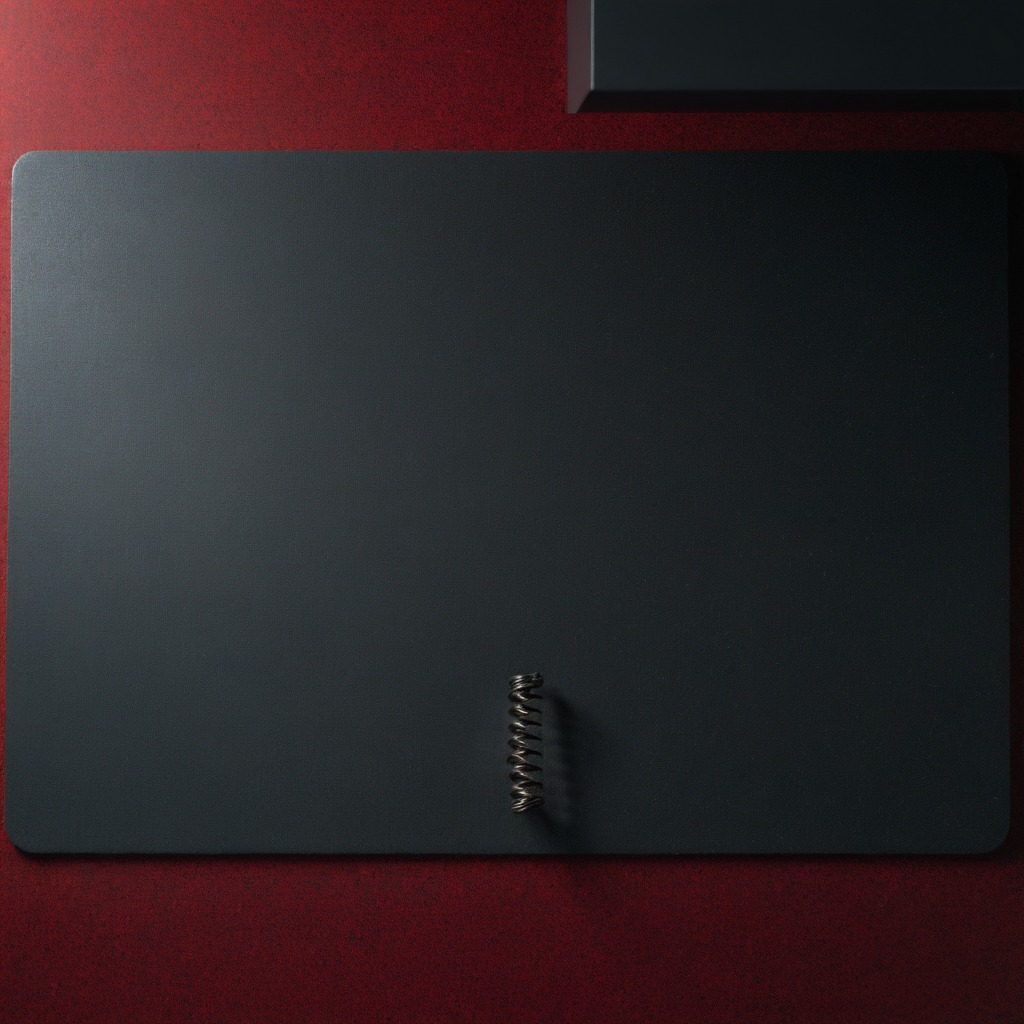
A coiled metal spring lies on the clean granite tabletop covered with a red rubber mat inside a workshop at night dim ambient light soft shadows worn but beneath the mat